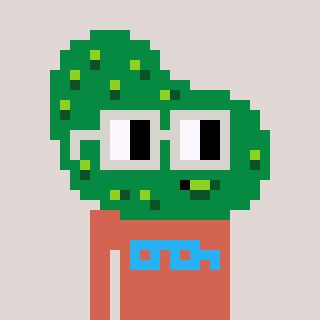
a pixel art character with square light gray glasses, a pickle-shaped head and a peachy-colored body on a warm background